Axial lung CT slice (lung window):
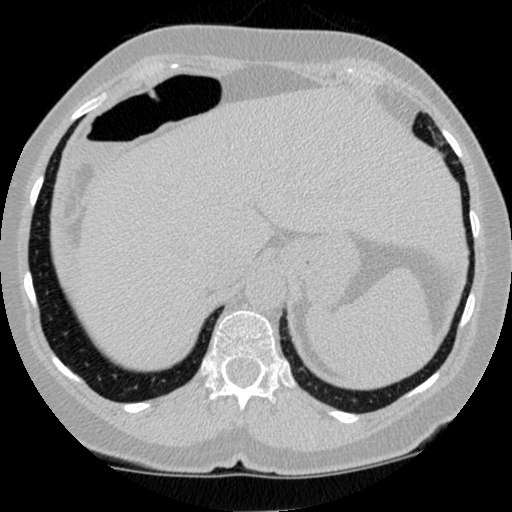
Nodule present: no